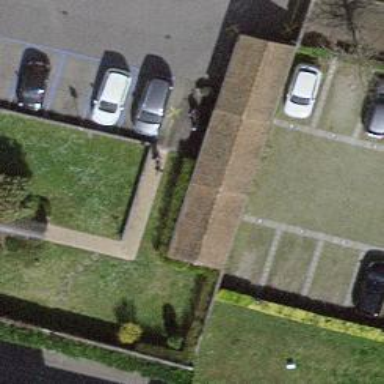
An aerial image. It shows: Driveway tunnel.